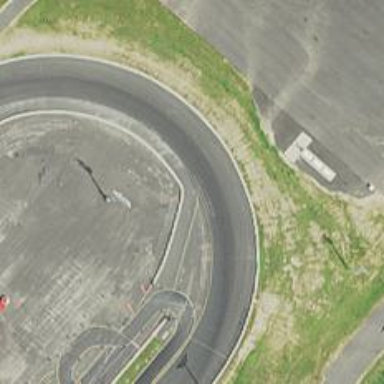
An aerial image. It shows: Motor sport raceway.